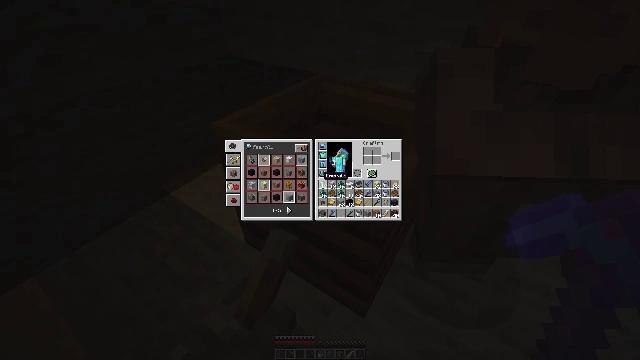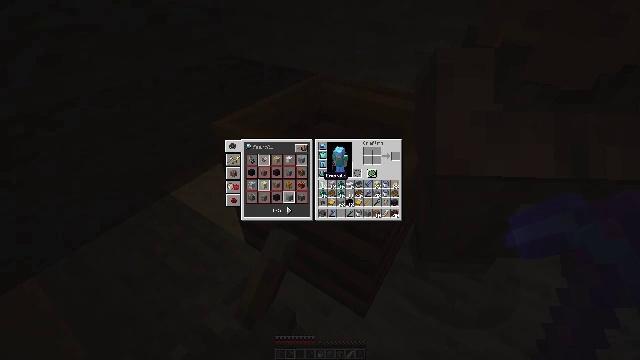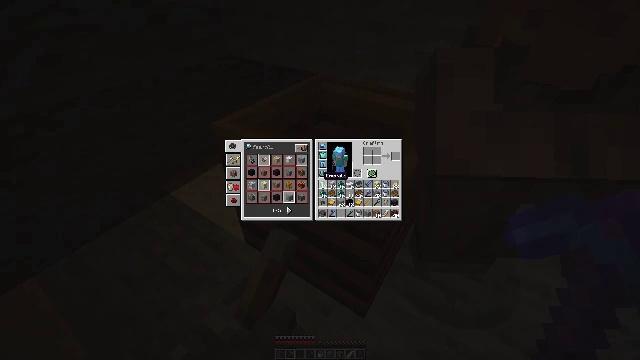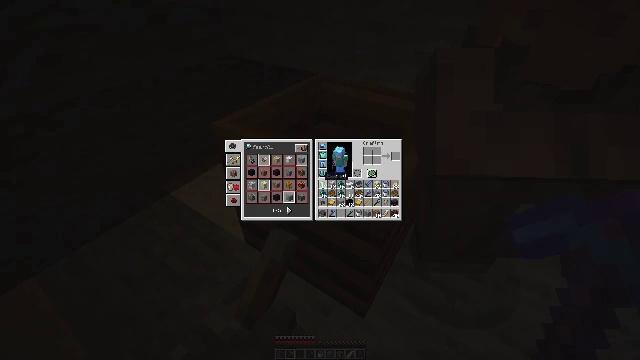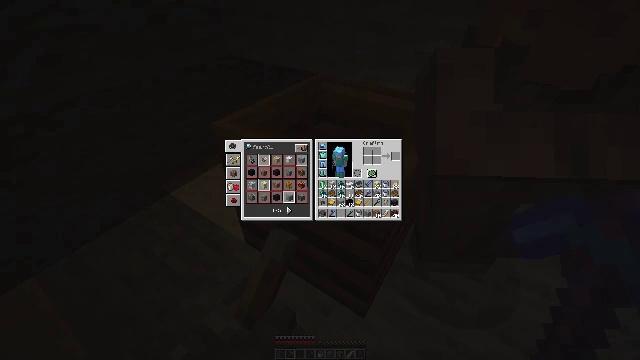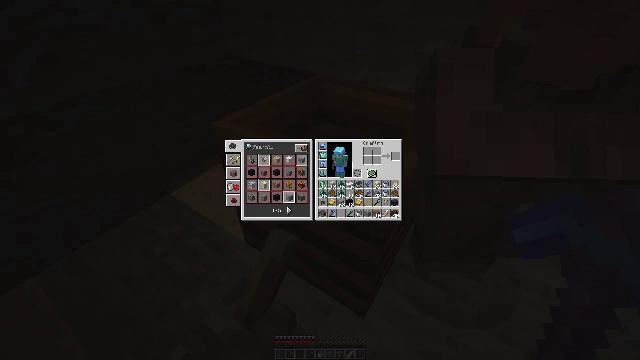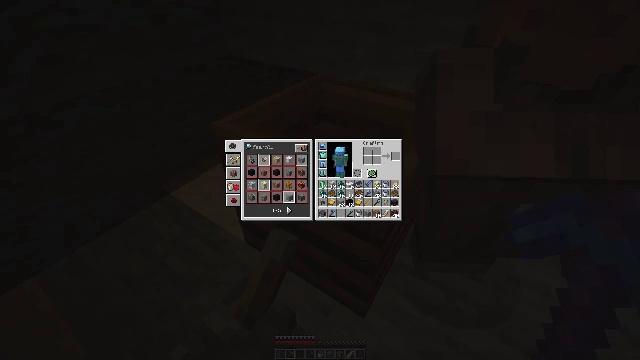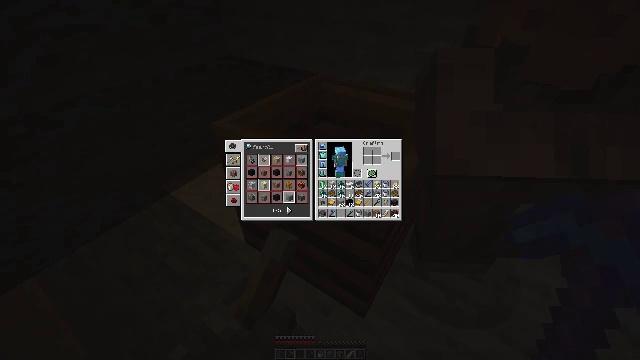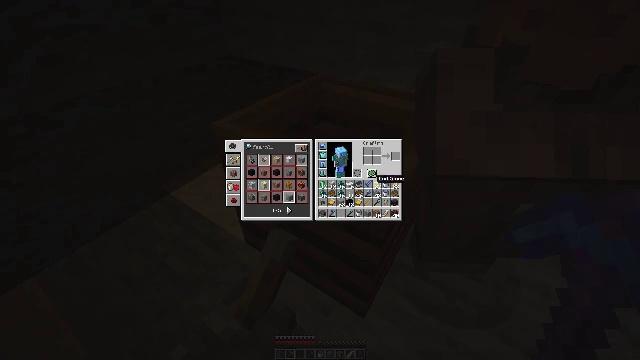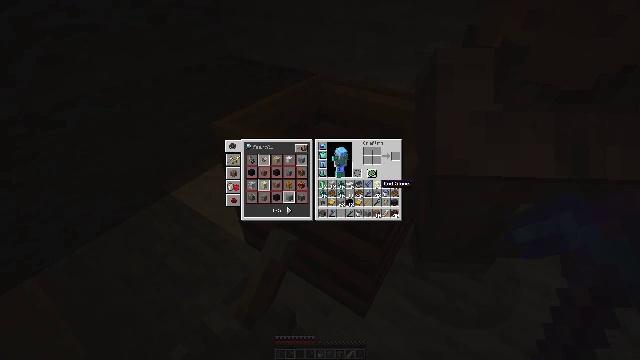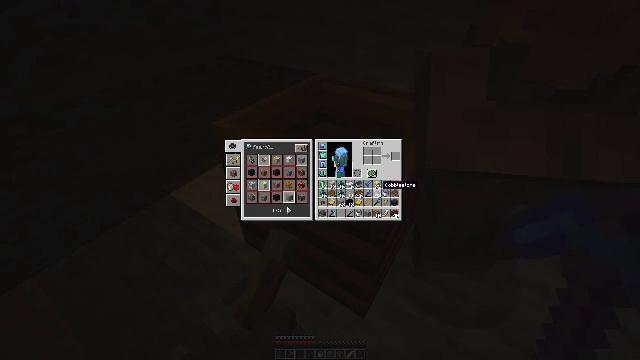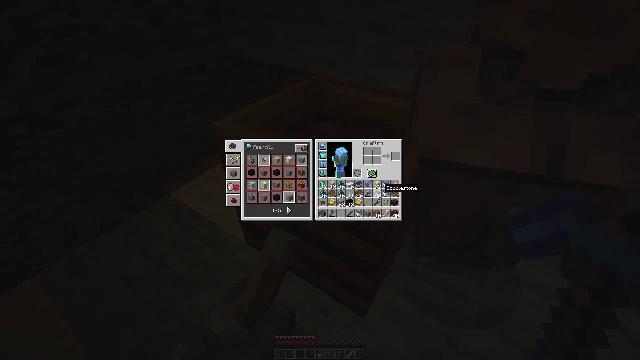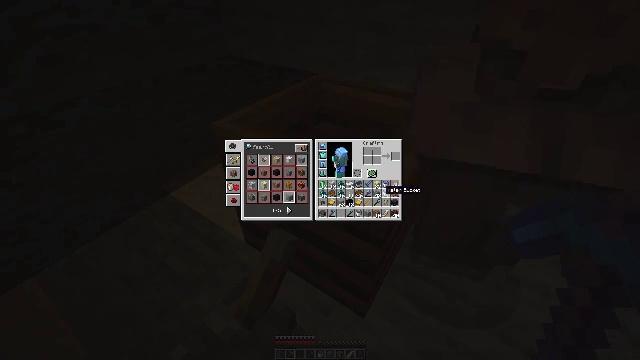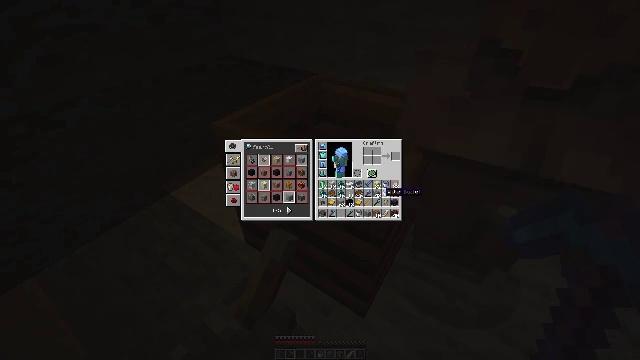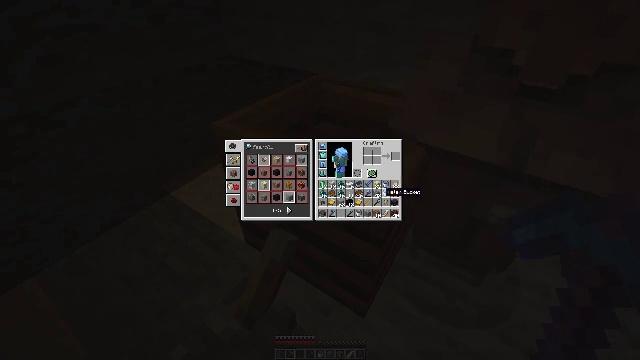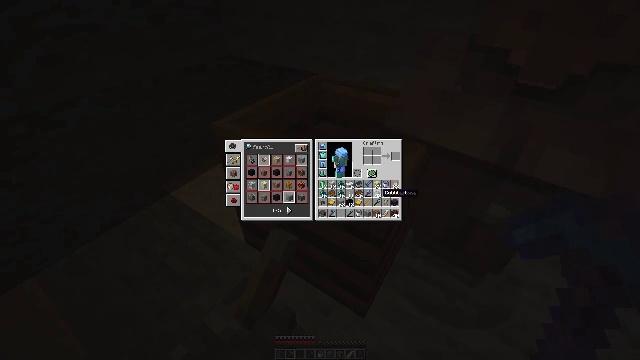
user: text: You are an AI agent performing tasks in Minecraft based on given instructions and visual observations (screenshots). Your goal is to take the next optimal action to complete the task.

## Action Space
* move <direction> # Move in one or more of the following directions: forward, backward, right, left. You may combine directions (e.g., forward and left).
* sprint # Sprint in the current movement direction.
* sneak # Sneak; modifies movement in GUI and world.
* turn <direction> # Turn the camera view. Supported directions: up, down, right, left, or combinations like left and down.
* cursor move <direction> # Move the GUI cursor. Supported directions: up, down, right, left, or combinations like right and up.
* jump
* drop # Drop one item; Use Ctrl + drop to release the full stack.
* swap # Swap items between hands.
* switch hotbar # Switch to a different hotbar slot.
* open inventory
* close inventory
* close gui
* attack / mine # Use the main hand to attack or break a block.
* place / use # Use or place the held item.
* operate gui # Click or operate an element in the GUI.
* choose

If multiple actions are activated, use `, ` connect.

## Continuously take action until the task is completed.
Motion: motion action
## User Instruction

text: Gather the composter from your farm.
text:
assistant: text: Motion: open inventory
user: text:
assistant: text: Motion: open inventory
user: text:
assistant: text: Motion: no_op
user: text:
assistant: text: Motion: turn right
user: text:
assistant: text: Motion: turn right
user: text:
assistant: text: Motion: turn right
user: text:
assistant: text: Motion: turn right
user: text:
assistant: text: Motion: turn right and down
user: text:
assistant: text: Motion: turn right and down
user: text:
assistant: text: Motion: no_op
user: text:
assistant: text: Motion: no_op
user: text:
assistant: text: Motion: no_op
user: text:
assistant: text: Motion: no_op
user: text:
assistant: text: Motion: no_op
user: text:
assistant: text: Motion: no_op
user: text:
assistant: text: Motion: turn left
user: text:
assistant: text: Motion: turn left
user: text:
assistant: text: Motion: no_op
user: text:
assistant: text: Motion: no_op
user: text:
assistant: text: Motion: no_op
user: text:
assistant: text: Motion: no_op
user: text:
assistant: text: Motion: switch to hotbar 2
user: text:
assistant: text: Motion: switch to hotbar 2
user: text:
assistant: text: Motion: switch to hotbar 2
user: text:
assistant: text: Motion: no_op
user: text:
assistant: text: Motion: no_op
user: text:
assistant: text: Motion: no_op
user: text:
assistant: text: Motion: close inventory
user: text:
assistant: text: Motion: close inventory
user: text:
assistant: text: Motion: close inventory